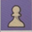
Piece: wP